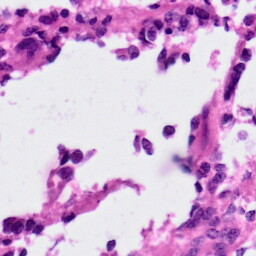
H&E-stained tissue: Ovarian